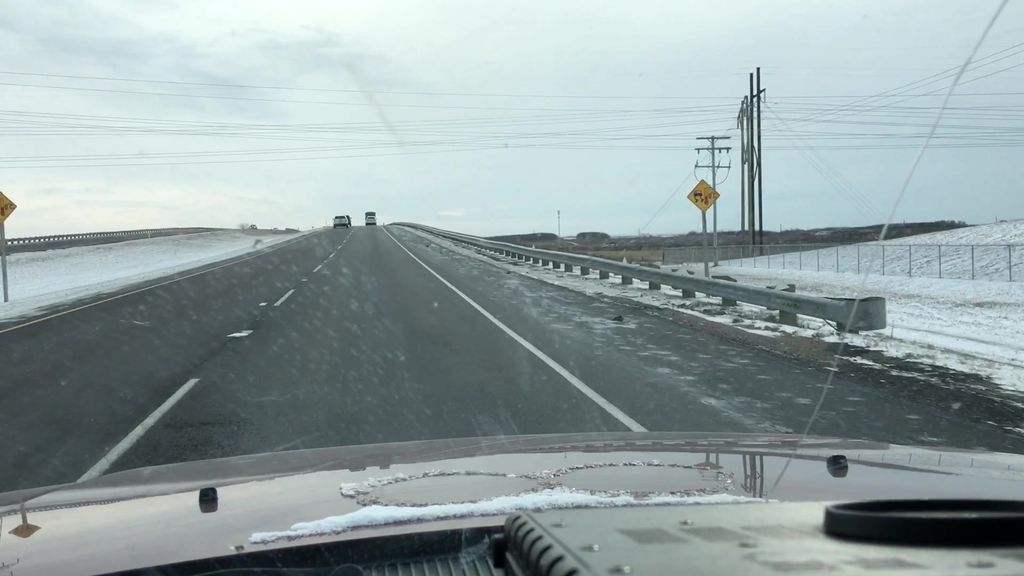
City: saskatoon